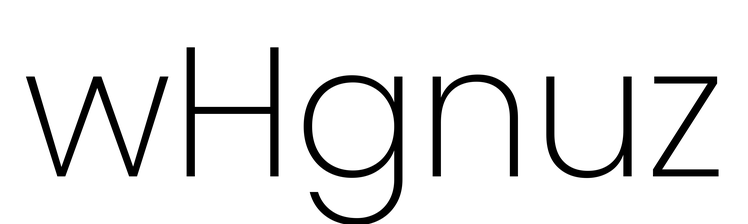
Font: Poppins-ExtraLight